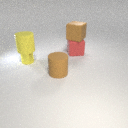
large yellow rubber cylinder above small yellow metal cylinder